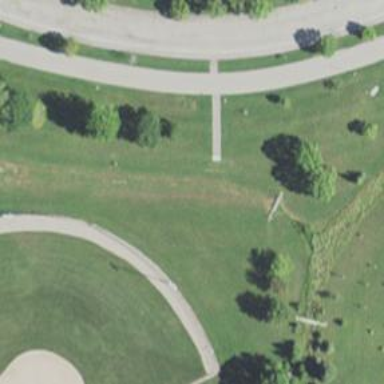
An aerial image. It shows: Disc golf hole.